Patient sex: M
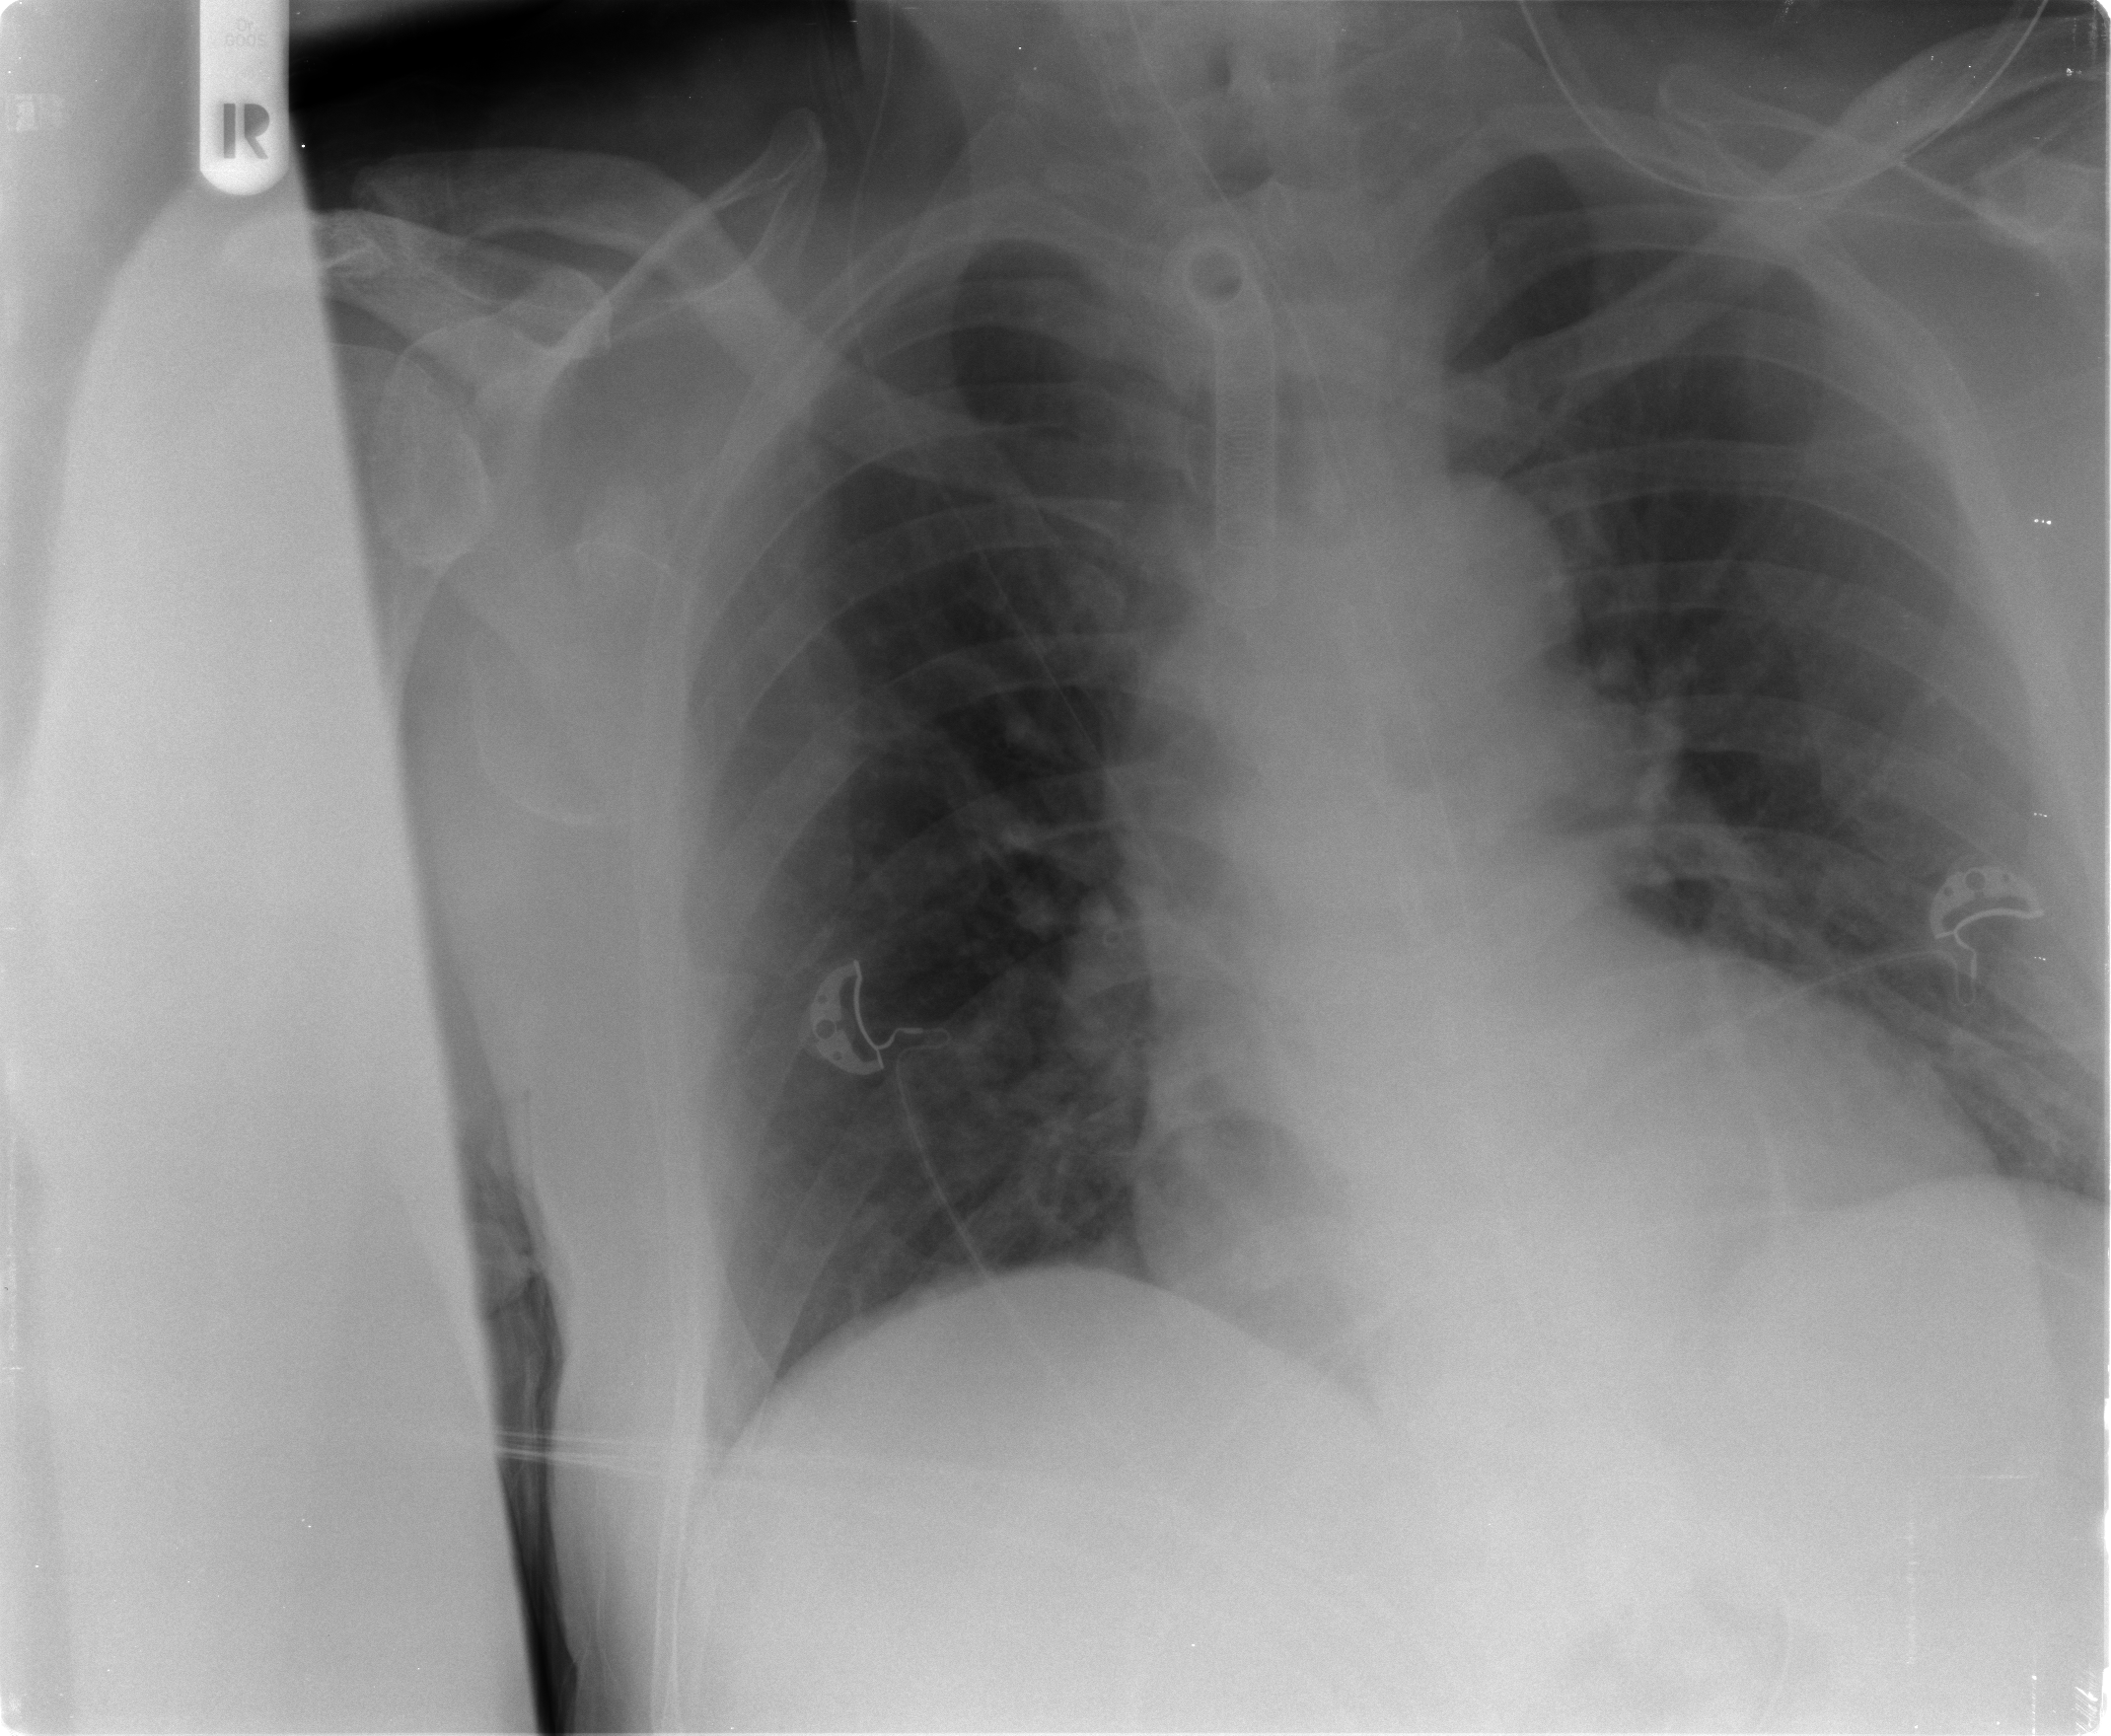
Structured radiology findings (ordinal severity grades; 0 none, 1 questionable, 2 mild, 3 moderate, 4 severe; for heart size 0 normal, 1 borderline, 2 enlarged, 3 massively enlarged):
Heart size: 0
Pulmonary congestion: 1
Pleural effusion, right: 0
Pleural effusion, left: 0
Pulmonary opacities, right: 2
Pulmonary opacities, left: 2
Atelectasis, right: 2
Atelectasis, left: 2